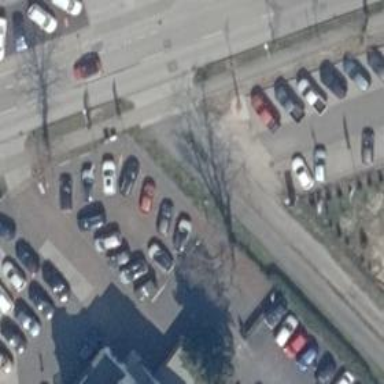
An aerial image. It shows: Road serving as parking aisle.